Question: For this problem, I think I got most of code correct. However, the correct eigenvector contains the negative values of what I have.
The instructions:

My code:
'''
clear all; close all;
M = [0 1/4 1/4 0 0 0 0 0 0 0;
1/2 0 1/4 1/4 1/6 0 0 0 0 0;
1/2 1/4 0 0 1/6 1/4 0 0 0 0;
0 1/4 0 0 1/6 0 1/2 1/4 0 0;
0 1/4 1/4 1/4 0 1/4 0 1/4 1/4 0;
0 0 1/4 0 1/6 0 0 0 1/4 1/2;
0 0 0 1/4 0 0 0 1/4 0 0;
0 0 0 1/4 1/6 0 1/2 0 1/4 0;
0 0 0 0 1/6 1/4 0 1/4 0 1/2;
0 0 0 0 0 1/4 0 0 1/4 0];
[Y, Z] = eig(M) % pull the first column of T
A8 = Y(:,1) % P
M*A8 % check
save ('A8.dat', 'A8', '-ascii')
'''
I use,
'''
[Y, Z] = eig(M)
'''
to find the associated eigenvalue of 1 in Z with its associated eigenvector from Y. This yields P (or A8) to be:
'''
0.1667
0.3333
0.3333
0.3333
0.5000
0.3333
0.1667
0.3333
0.3333
0.1667
'''
And when I multiply M by P, I get P, which checks out. Apparently the proper values should be negative values of what I got. Can someone clarify?
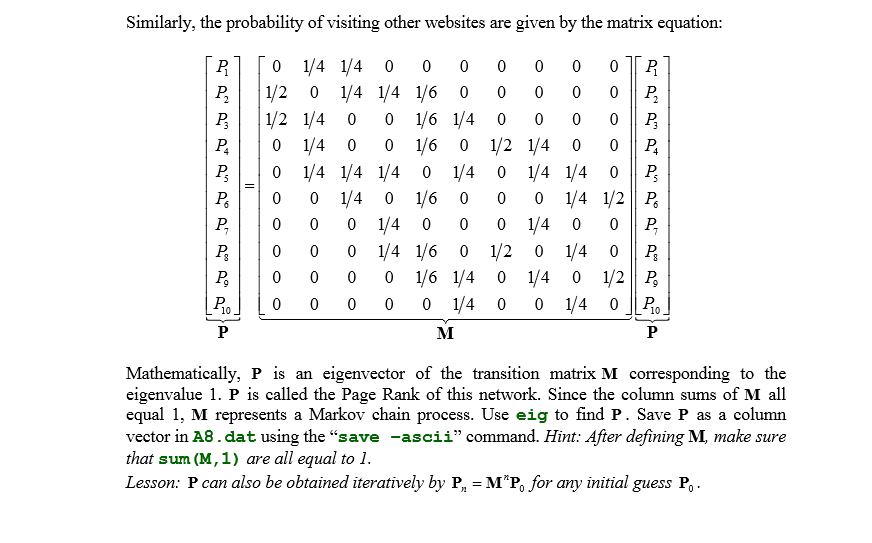
Answer: This behaviour is correct. To understand the reason, we need to look at the definition of eigenvectors (source: <URL>:
> An eigenvector or characteristic vector of a square matrix A is a non-zero vector v that, when multiplied with A, yields a scalar multiple of itself. [...] That is: .
where is the eigenvector and is the corresponding eigenvalue.
As these are linear operations, for any non-zero, scalar . That means, an eigenvector multiplied by a factor will be another eigenvector to the corresponding eigenvalue.
Matlab outputs normalized eigenvectors, i.e. their length ('norm(A8)') equals 1. But still, both the positive and the negative version are eigenvectors of 'M'. You can verify this by creating the negative version of your result and multiplying it with P, which will again give you the negative version of your result.